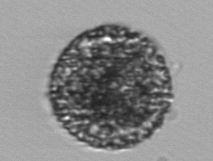
Label: Vicicitus_globosus